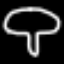
Label: mushroom